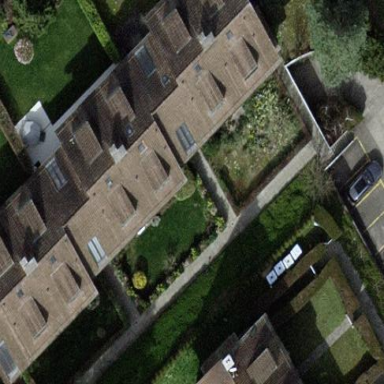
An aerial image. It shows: Terrace building.